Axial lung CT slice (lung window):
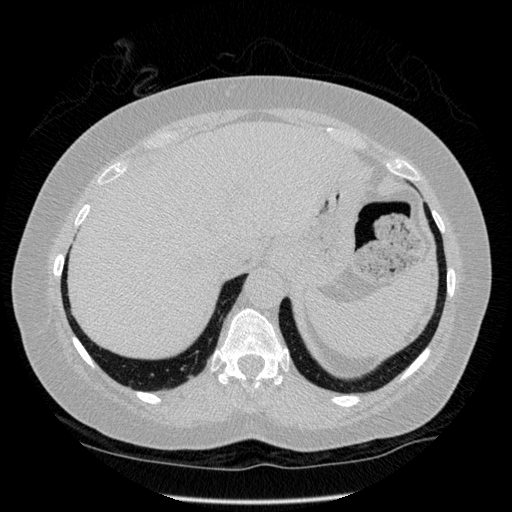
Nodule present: no